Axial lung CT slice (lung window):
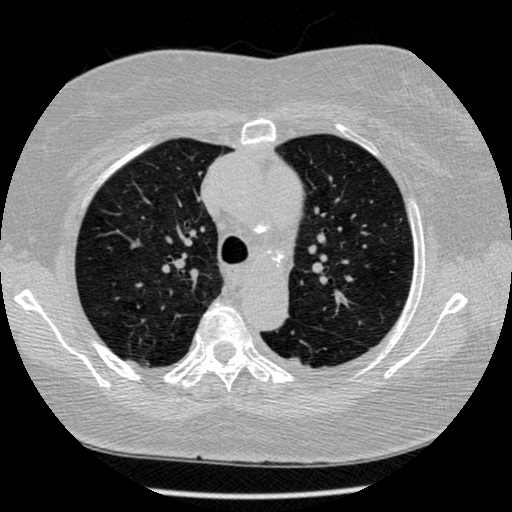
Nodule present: no